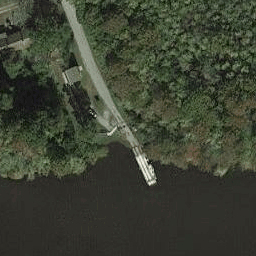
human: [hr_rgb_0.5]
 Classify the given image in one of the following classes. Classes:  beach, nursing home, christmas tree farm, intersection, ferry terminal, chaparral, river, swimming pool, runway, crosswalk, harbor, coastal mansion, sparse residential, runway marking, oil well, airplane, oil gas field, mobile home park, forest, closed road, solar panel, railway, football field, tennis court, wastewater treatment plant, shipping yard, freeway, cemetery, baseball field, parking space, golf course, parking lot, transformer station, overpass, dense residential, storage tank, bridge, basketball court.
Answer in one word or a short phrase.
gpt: ferry terminal